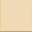
Piece: xx